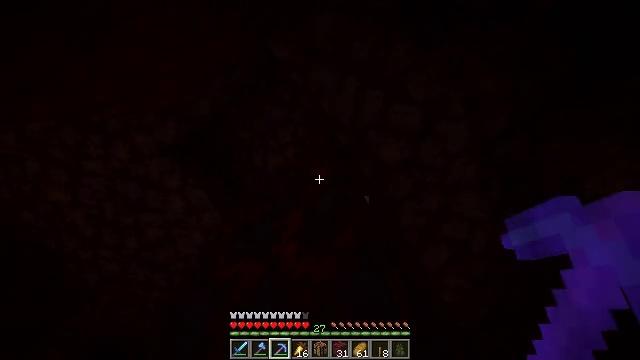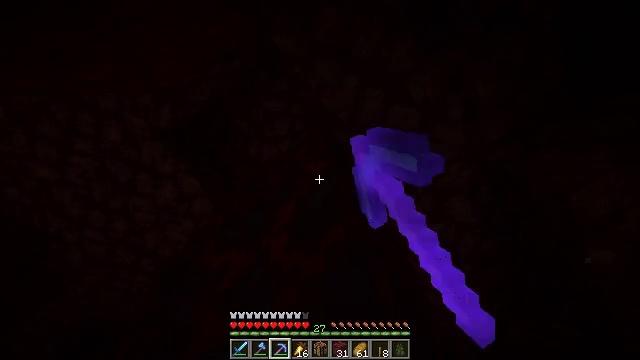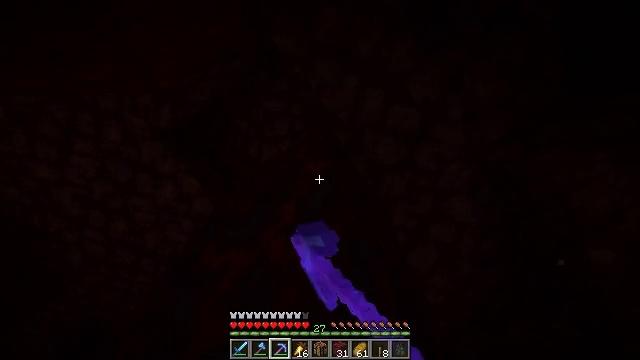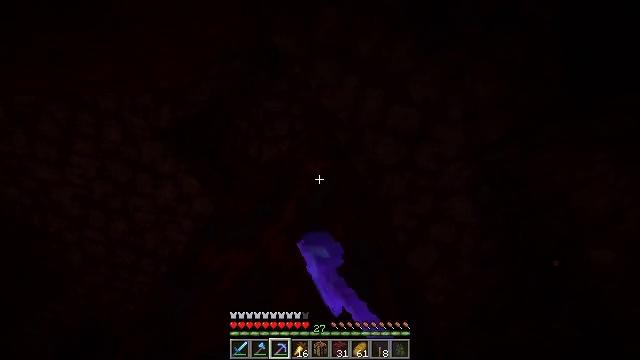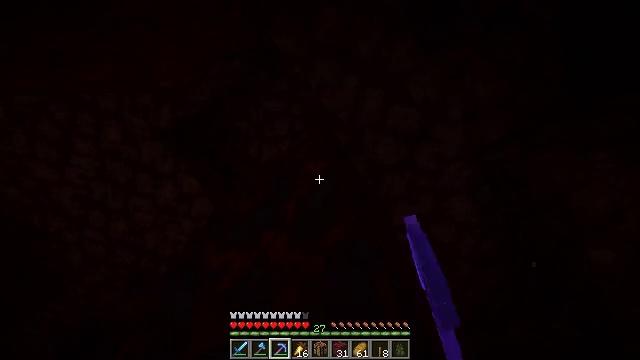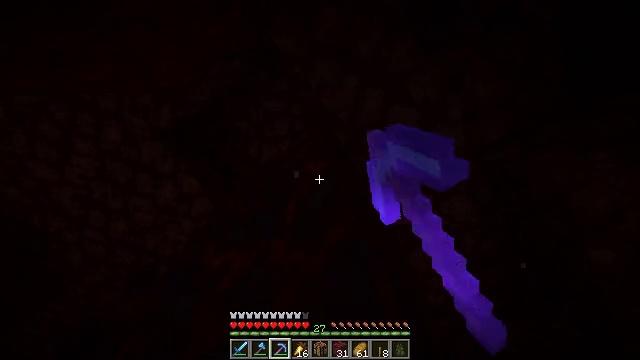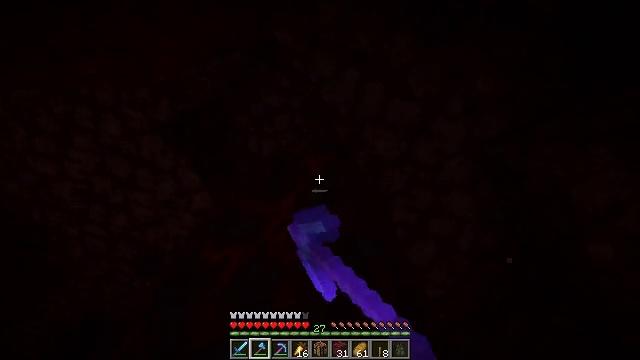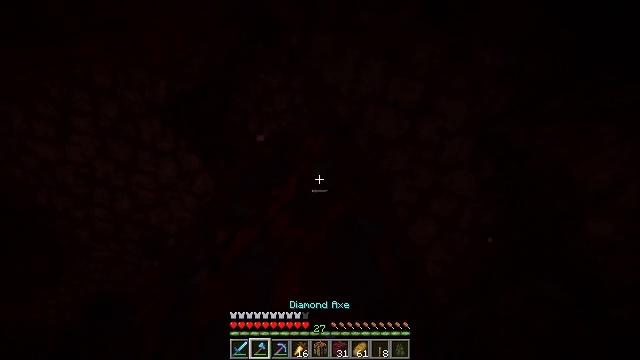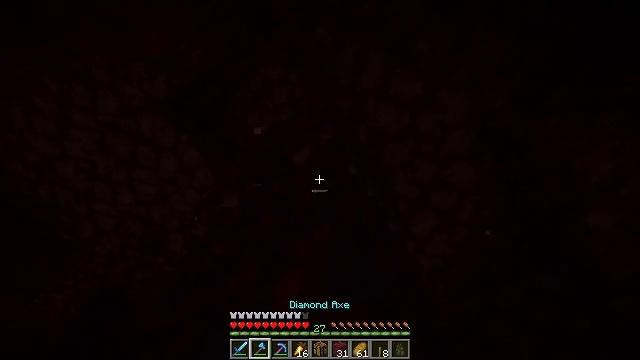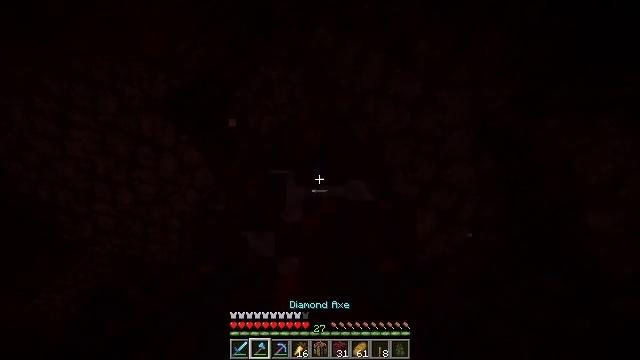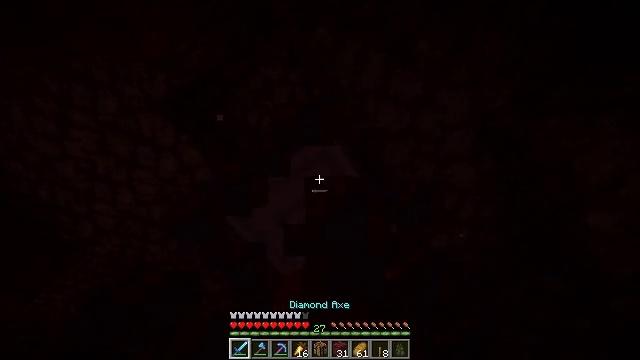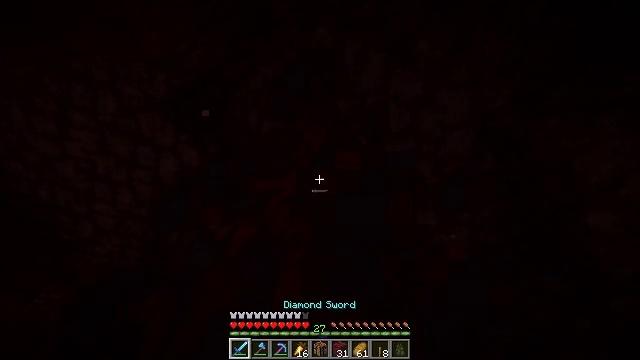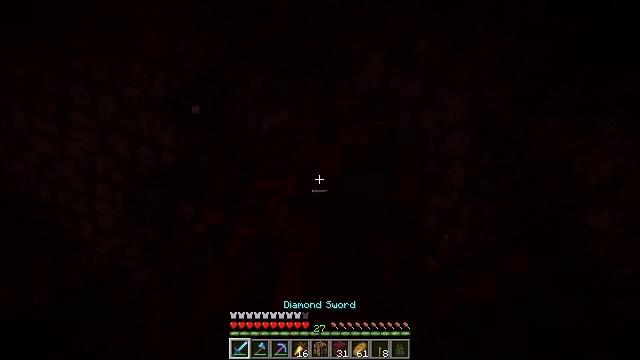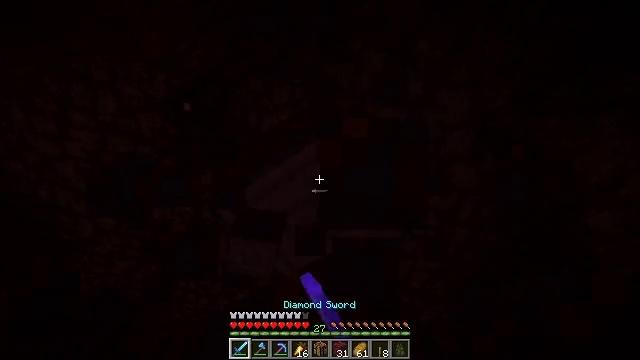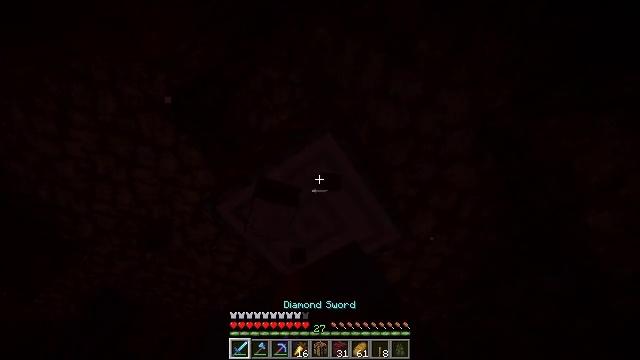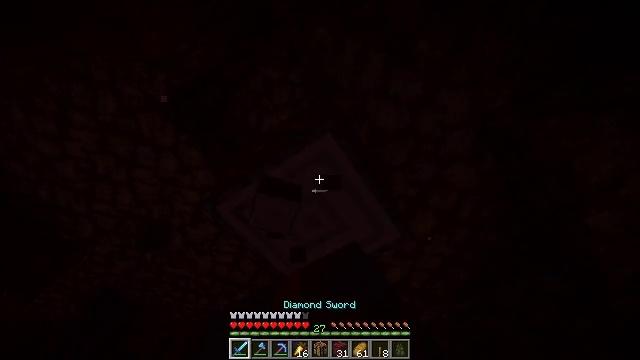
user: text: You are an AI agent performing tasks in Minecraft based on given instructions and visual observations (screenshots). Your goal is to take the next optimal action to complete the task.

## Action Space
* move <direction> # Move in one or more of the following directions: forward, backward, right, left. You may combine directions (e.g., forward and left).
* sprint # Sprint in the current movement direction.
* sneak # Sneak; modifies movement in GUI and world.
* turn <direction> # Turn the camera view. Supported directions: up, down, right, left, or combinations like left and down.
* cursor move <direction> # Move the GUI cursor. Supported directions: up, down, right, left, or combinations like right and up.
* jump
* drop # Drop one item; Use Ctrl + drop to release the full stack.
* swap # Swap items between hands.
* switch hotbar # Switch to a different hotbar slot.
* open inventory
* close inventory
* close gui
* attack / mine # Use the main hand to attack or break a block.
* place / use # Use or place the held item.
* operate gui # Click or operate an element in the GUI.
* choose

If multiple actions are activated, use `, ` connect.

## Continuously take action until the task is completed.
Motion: motion action
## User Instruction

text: Collect crimson stem for building materials.
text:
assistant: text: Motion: turn right and down, attack / mine
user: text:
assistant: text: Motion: attack / mine
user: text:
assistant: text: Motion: attack / mine
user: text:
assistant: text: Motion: attack / mine
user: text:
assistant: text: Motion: attack / mine
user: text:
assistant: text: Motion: turn down, attack / mine, switch to hotbar 2
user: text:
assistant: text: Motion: turn down, attack / mine, switch to hotbar 2
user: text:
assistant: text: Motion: turn down, attack / mine, switch to hotbar 2
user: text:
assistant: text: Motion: attack / mine
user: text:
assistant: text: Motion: attack / mine, switch to hotbar 1
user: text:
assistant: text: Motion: attack / mine, switch to hotbar 1
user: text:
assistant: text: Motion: attack / mine, switch to hotbar 1
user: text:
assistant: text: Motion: attack / mine
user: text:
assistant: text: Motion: attack / mine
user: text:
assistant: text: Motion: attack / mine
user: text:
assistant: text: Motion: attack / mine
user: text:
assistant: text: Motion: attack / mine
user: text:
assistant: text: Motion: attack / mine
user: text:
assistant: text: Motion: turn left and down, attack / mine, switch to hotbar 2
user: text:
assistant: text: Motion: attack / mine, switch to hotbar 2
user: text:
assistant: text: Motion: attack / mine
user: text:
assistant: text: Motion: attack / mine
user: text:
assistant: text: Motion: attack / mine
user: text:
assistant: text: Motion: attack / mine
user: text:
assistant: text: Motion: attack / mine
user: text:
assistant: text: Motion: attack / mine
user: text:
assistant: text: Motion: turn down, attack / mine
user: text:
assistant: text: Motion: turn left and down, attack / mine
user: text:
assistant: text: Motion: turn down, attack / mine
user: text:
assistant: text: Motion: turn down, attack / mine